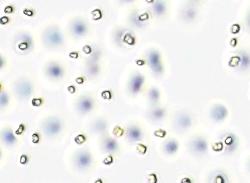
Label: Phaeocystis